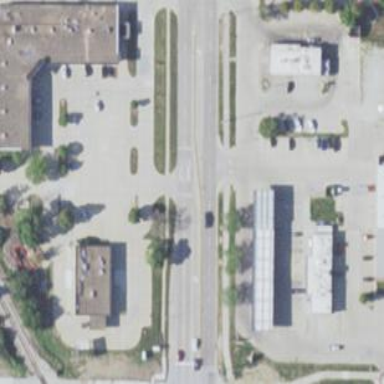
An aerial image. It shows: Retail area.